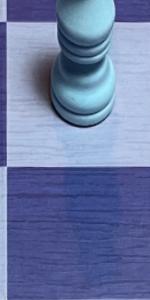
Label: Empty